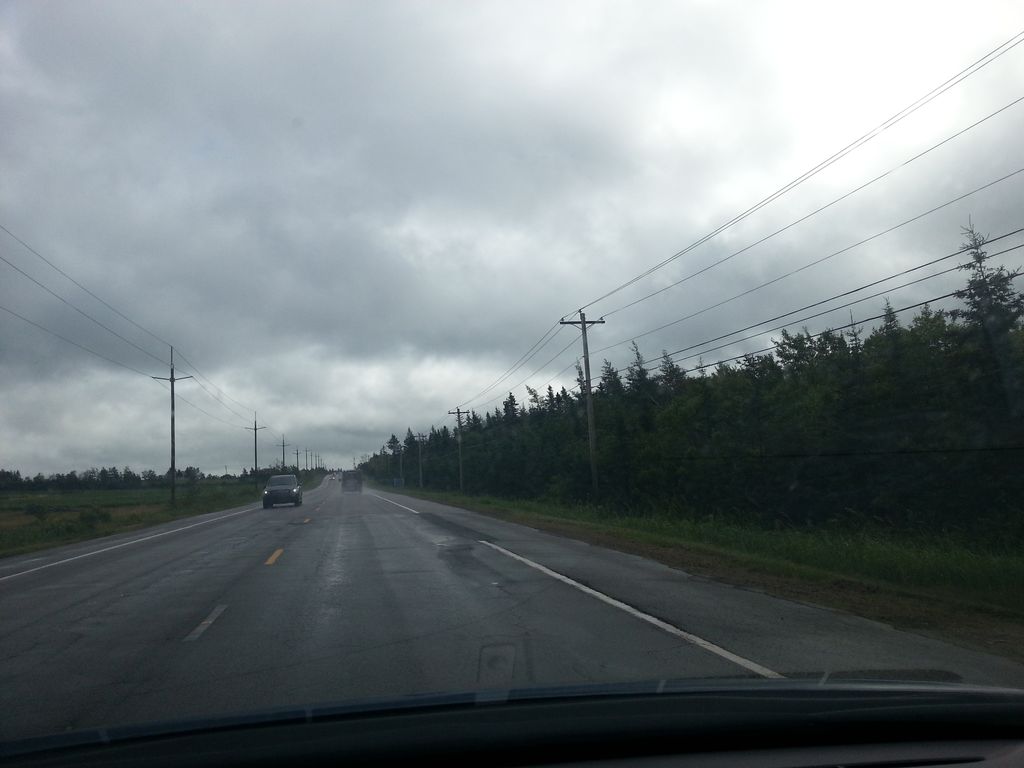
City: charlottetown